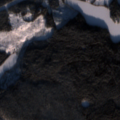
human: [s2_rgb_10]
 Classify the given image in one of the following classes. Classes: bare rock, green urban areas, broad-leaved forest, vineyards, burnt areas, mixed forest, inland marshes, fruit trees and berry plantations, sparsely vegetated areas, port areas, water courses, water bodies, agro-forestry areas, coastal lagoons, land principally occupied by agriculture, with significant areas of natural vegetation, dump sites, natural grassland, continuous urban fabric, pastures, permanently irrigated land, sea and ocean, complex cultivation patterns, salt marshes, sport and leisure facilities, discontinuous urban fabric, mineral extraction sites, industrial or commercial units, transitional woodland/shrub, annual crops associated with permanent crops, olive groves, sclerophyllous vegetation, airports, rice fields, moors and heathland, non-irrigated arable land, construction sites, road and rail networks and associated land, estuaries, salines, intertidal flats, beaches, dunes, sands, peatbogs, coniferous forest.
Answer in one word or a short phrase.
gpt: coniferous forest, transitional woodland/shrub, water bodies